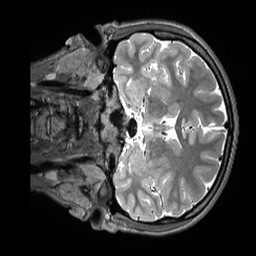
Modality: T2w
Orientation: coronal
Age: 21
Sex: female
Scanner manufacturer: siemens
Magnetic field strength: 3 T
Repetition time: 3.2 s
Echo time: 0.408 s